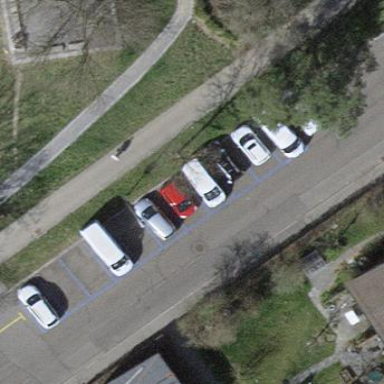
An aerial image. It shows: Parking lane.